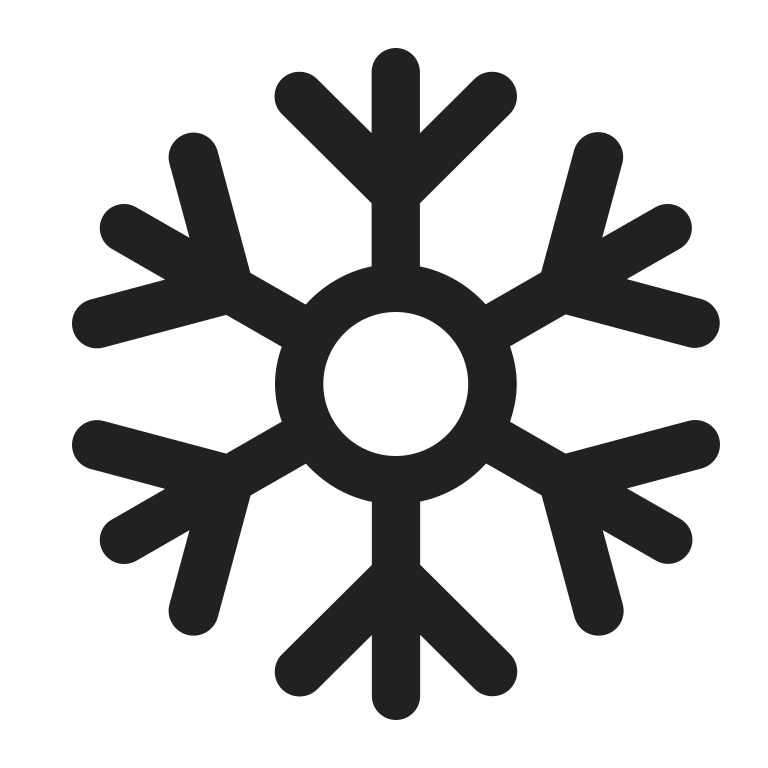
snowflake high contrast